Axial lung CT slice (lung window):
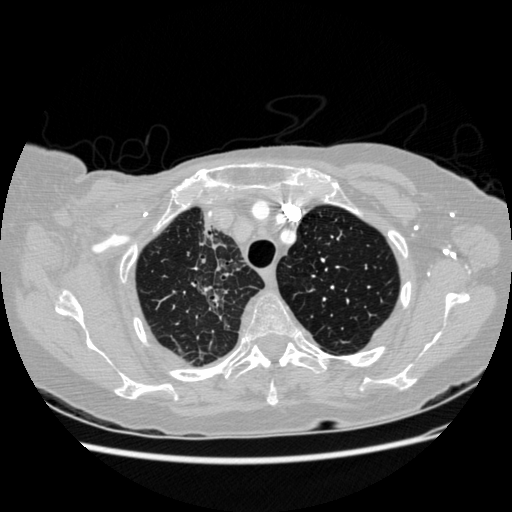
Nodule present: no